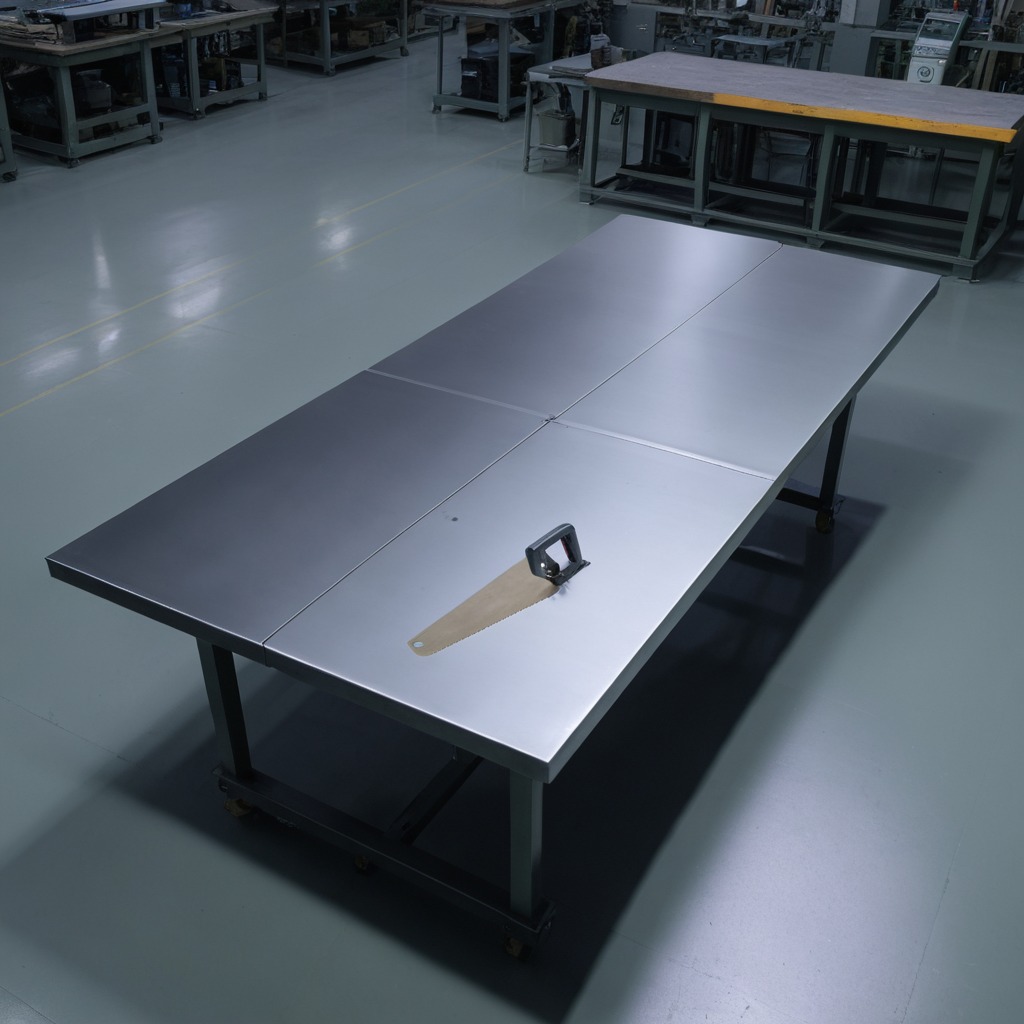
A metal saw is lying on the tabletop.